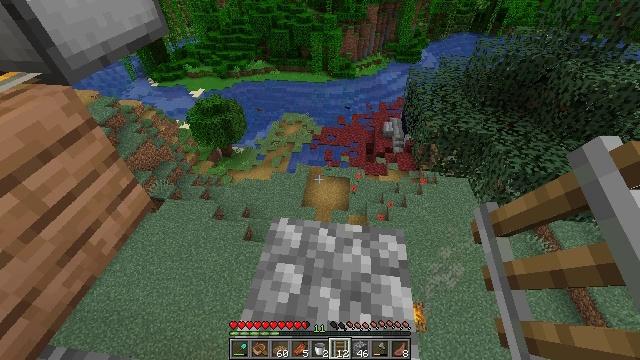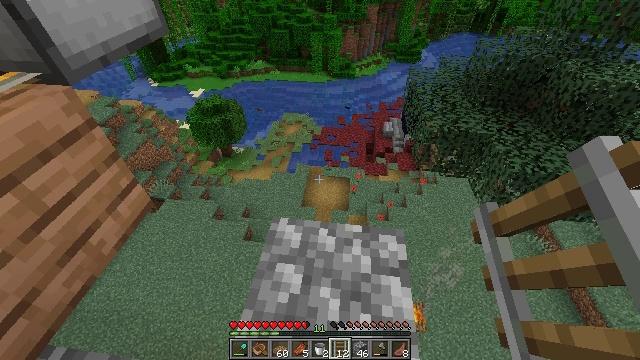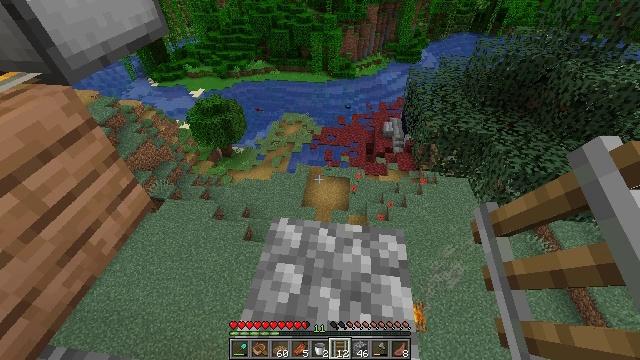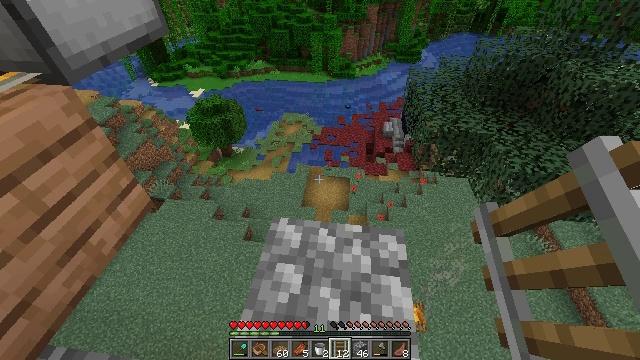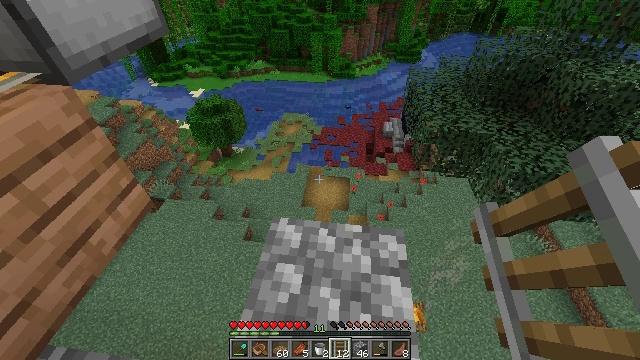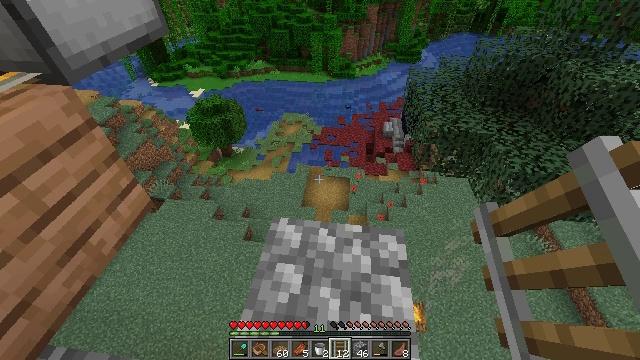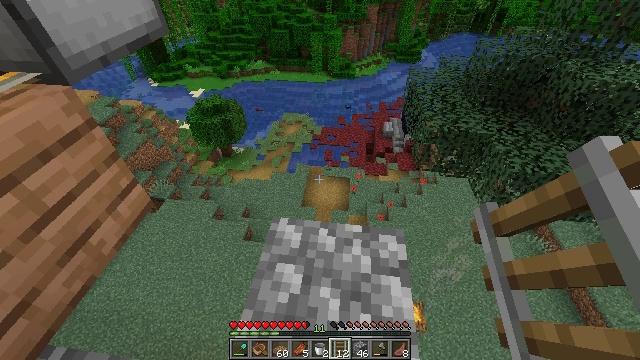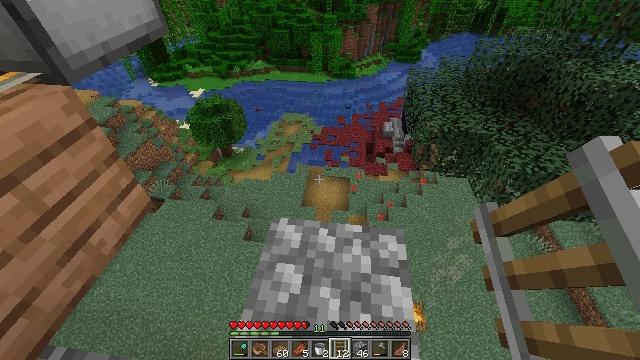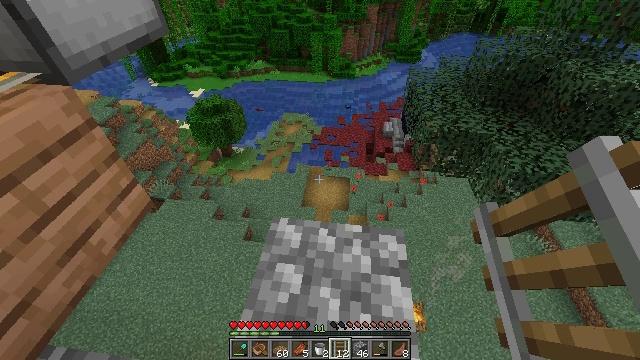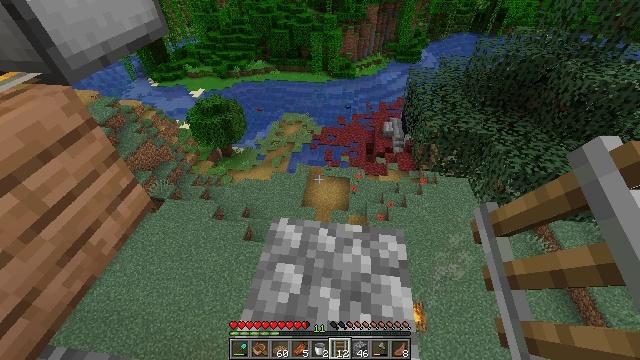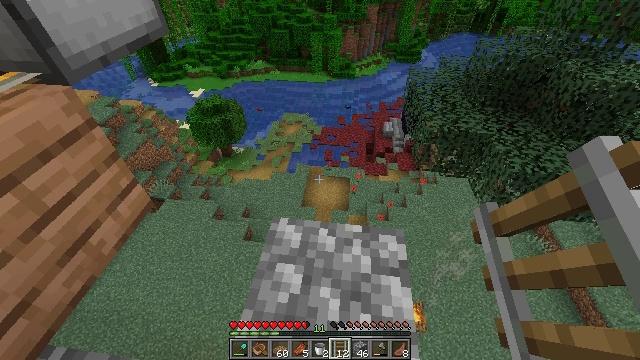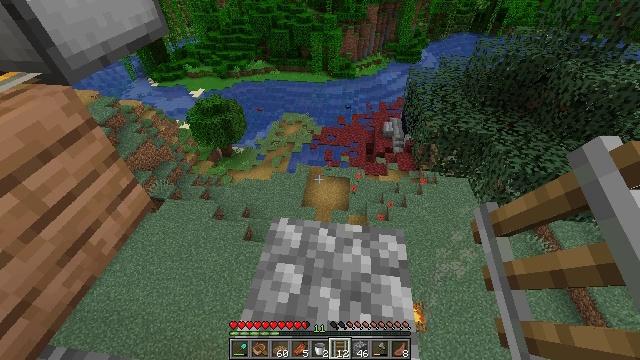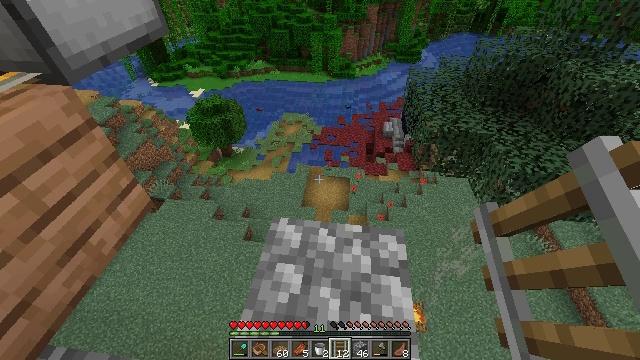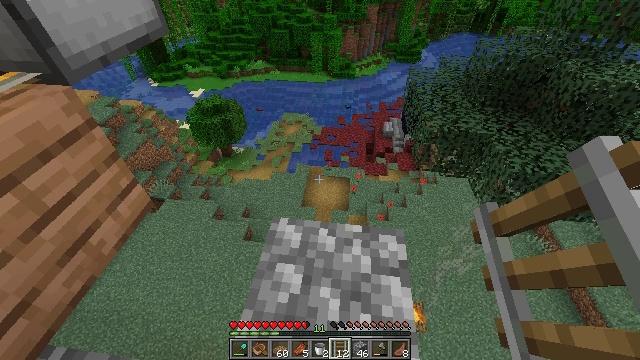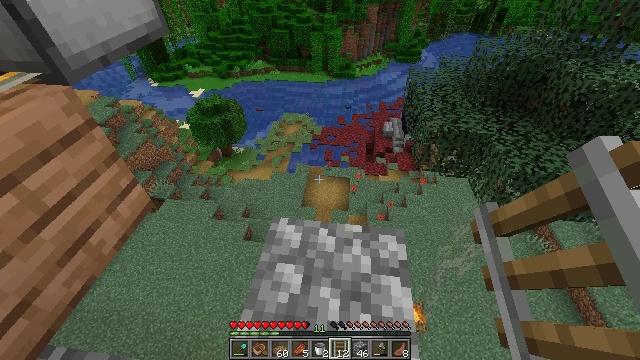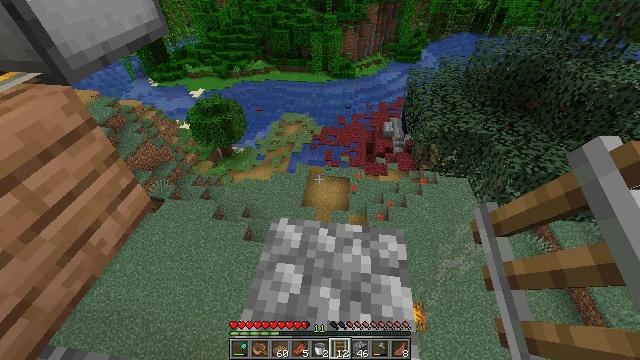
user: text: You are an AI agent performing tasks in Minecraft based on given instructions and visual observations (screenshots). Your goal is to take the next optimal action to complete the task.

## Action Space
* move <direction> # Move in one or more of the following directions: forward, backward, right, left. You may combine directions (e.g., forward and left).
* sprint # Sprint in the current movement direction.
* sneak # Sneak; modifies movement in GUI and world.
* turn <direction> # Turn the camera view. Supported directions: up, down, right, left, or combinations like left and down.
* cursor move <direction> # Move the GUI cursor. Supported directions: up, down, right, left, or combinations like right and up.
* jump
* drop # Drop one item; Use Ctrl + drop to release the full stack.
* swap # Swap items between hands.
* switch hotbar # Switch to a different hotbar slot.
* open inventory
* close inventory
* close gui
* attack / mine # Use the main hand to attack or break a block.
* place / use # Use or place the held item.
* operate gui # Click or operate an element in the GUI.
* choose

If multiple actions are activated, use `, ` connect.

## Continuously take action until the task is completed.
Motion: motion action
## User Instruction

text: Make a spruce button from spruce planks.
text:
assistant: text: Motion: no_op
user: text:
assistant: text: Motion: no_op
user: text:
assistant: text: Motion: no_op
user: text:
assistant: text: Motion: no_op
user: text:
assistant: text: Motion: no_op
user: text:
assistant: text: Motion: no_op
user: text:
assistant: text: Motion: no_op
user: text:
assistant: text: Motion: no_op
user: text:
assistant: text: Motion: no_op
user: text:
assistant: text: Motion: no_op
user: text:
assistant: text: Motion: no_op
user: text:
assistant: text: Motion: no_op
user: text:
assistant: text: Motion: no_op
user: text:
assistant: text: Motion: no_op
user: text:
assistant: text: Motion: no_op
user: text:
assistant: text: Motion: no_op
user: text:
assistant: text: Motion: turn down
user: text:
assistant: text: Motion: no_op
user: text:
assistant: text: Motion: no_op
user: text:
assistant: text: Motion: no_op
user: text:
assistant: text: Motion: no_op
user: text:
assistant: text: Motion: no_op
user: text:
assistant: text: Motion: turn right and up
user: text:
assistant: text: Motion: turn right and down
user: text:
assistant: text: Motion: no_op
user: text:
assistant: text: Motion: no_op
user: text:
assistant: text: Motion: turn right
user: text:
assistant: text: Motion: no_op
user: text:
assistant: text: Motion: no_op
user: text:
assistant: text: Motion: no_op